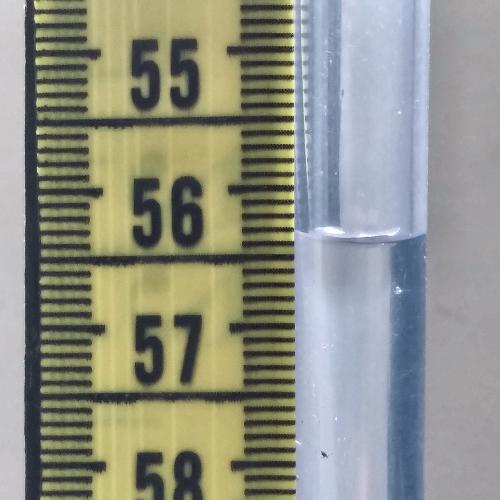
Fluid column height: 56.3 cm